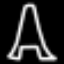
Label: The Eiffel Tower